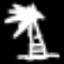
Label: palm tree